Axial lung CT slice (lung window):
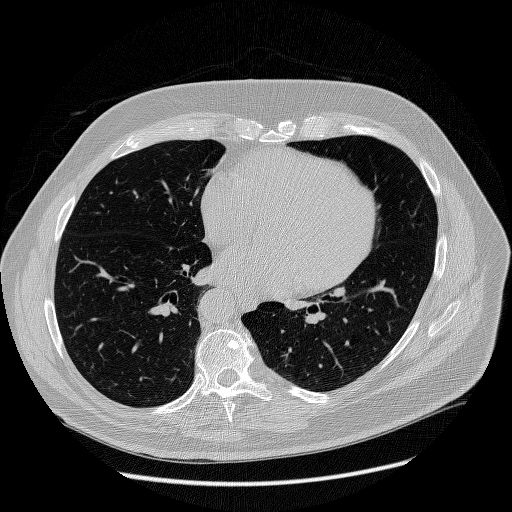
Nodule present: no